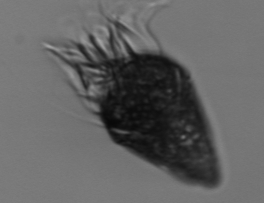
Label: Strombidium_wulffi